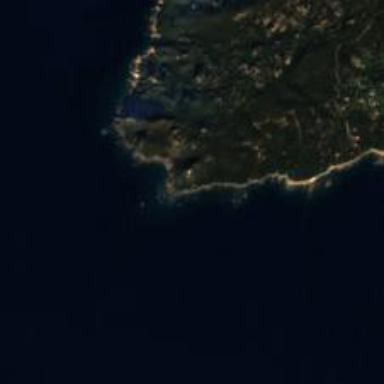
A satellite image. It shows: Breathtaking coastline.